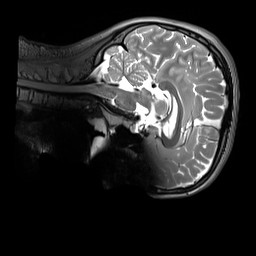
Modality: T2w
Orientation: sagittal
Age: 13
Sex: female
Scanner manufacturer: siemens
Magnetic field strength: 3 T
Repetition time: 3.2 s
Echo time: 0.408 s